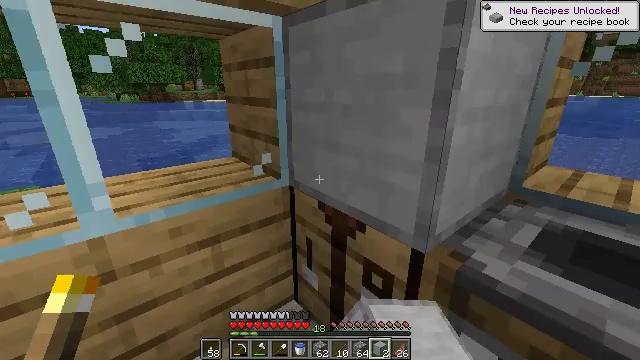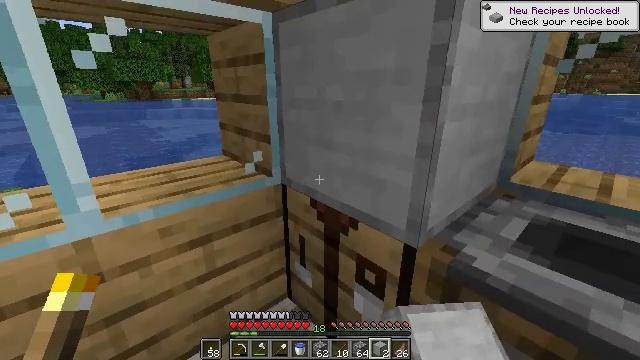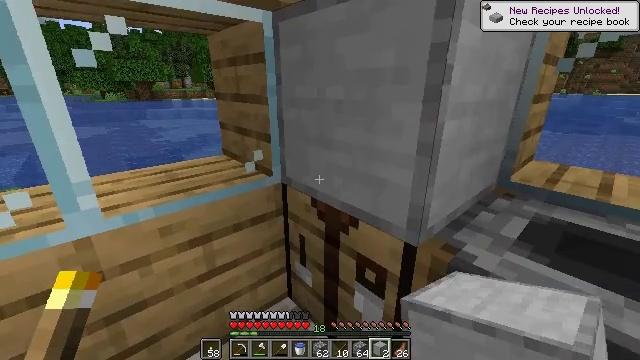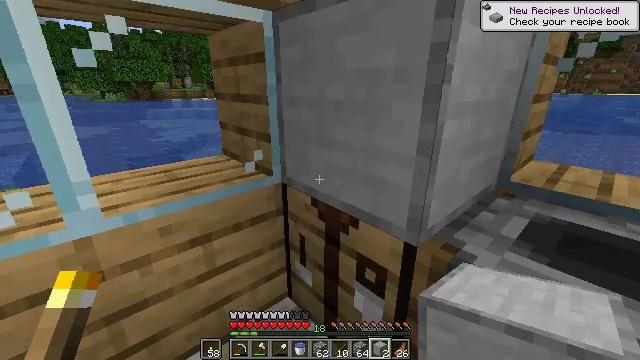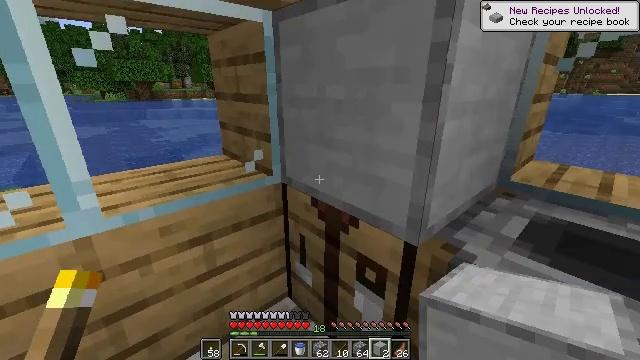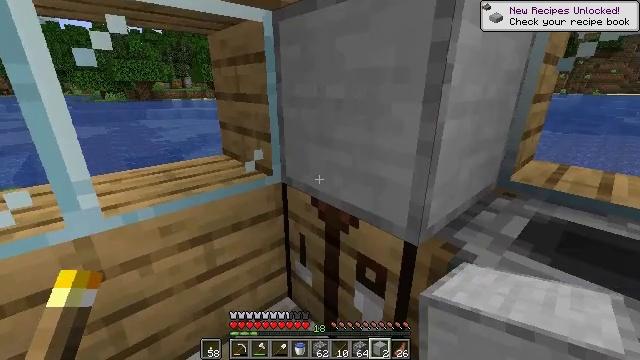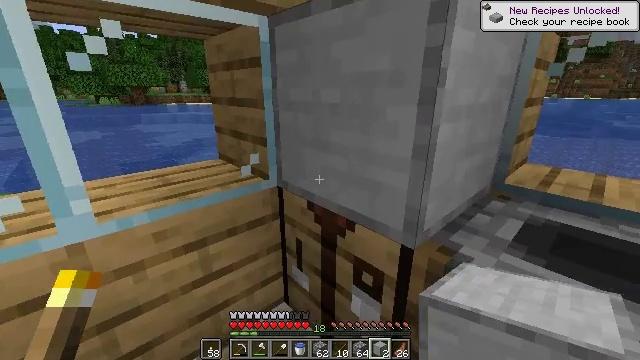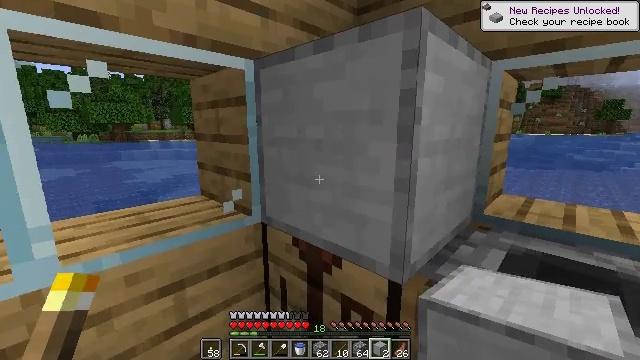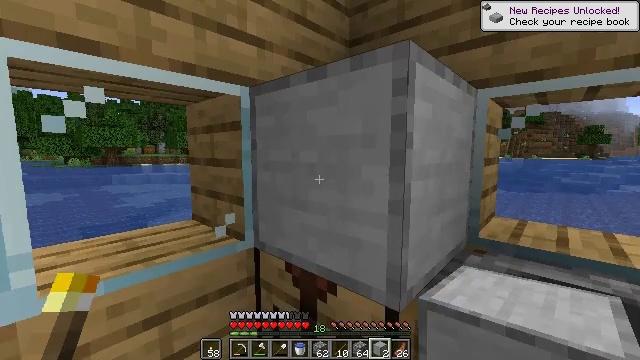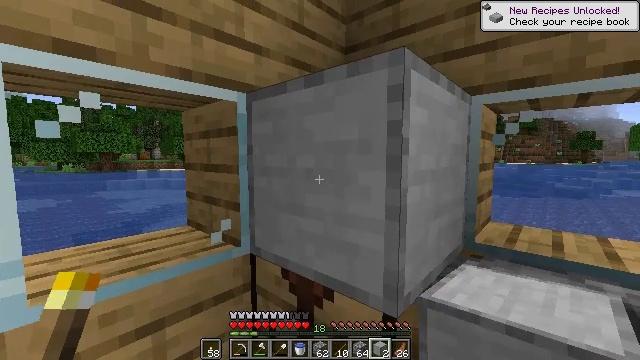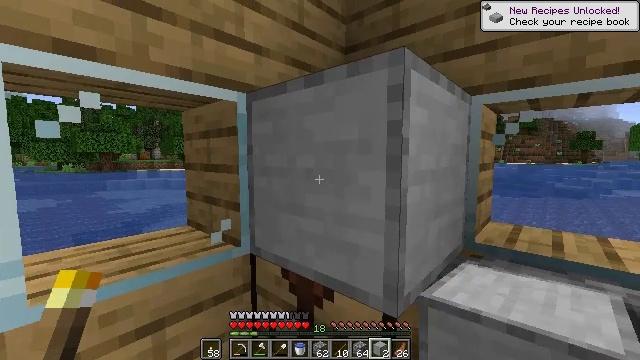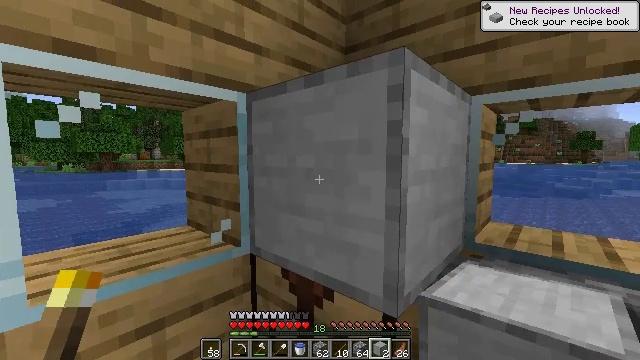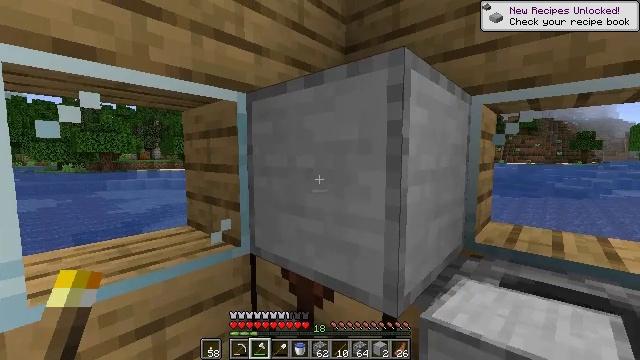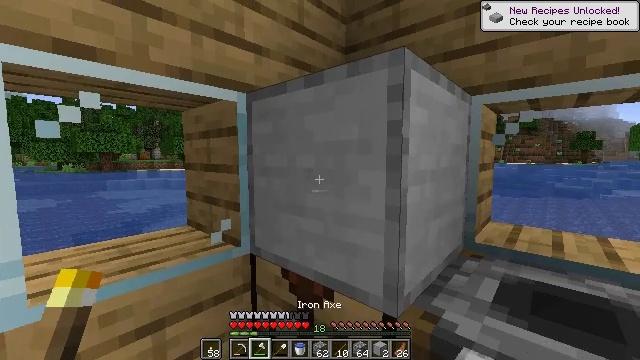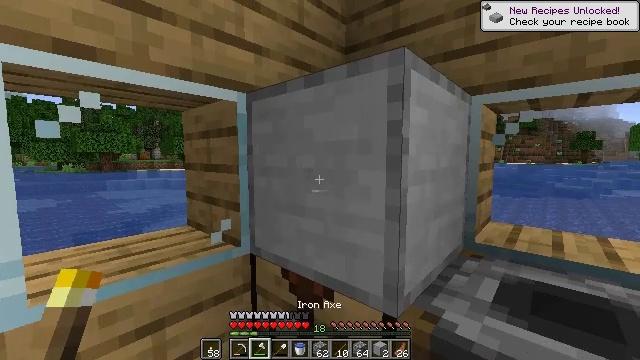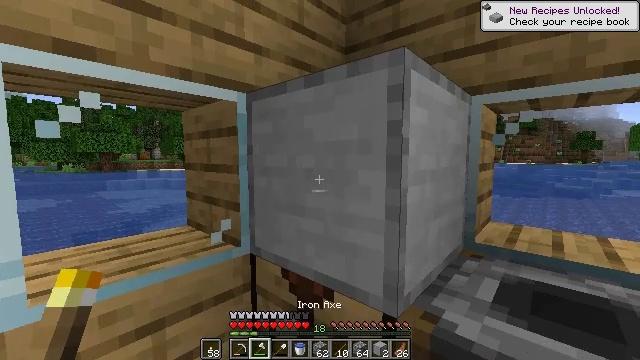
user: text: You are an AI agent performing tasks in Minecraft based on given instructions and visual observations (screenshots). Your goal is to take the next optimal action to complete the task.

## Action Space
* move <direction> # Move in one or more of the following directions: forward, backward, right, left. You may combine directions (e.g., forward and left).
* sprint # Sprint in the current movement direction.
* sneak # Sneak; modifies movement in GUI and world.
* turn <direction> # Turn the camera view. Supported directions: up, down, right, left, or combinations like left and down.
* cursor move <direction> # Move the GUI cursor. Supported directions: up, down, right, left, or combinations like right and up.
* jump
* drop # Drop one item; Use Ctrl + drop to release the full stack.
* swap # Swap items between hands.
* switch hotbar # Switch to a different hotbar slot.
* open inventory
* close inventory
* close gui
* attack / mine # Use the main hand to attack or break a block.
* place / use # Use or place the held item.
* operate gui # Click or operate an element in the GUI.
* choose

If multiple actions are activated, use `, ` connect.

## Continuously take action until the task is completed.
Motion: motion action
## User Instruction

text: Attack the smooth stone block to break it.
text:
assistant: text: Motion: turn right
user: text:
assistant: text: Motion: no_op
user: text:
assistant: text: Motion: no_op
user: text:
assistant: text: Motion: no_op
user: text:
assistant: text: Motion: no_op
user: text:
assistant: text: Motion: no_op
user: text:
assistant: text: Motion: turn right and up
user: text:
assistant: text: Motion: turn right and up
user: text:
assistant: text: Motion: turn up
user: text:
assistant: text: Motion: no_op
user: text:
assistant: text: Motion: no_op
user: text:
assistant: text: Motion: switch to hotbar 2
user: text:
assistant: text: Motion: switch to hotbar 2
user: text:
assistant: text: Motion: switch to hotbar 2
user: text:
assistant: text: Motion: no_op
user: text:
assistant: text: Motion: no_op
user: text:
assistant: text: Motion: switch to hotbar 1
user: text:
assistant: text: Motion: attack / mine, switch to hotbar 1
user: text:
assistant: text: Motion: turn right, attack / mine
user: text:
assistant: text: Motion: turn right, attack / mine
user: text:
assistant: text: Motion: turn right, attack / mine
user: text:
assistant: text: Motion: turn right, attack / mine
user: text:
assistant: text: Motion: attack / mine
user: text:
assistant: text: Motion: attack / mine
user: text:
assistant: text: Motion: attack / mine
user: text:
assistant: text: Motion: attack / mine
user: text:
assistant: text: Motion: attack / mine
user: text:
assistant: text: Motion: attack / mine
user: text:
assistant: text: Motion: attack / mine
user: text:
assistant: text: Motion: attack / mine